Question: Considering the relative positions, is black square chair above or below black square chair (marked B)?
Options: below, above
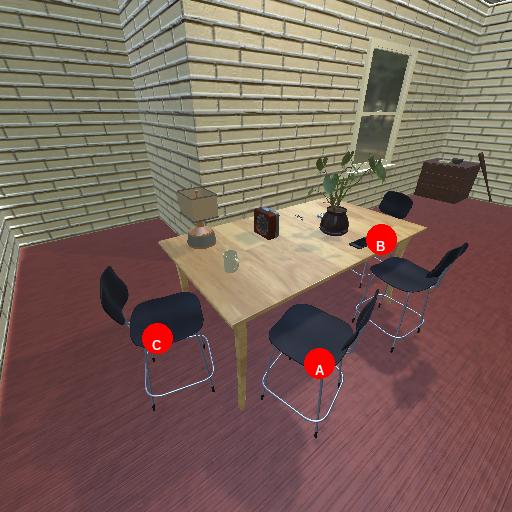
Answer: below